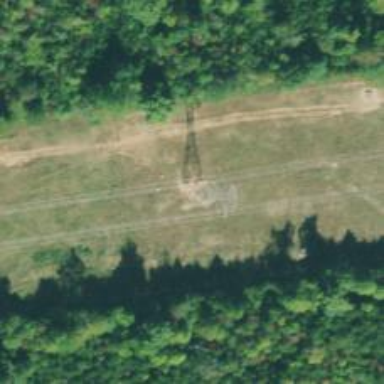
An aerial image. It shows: Lattice structure tower.